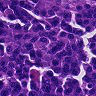
Metastatic tissue present: yes